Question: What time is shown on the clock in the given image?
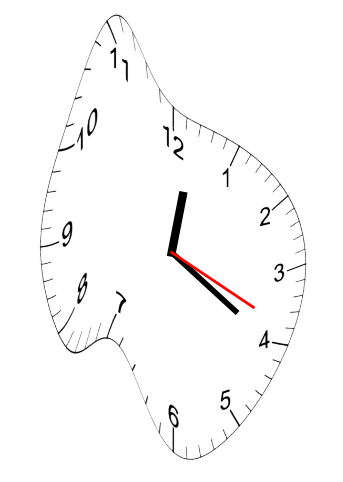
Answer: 12:20:19